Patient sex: F
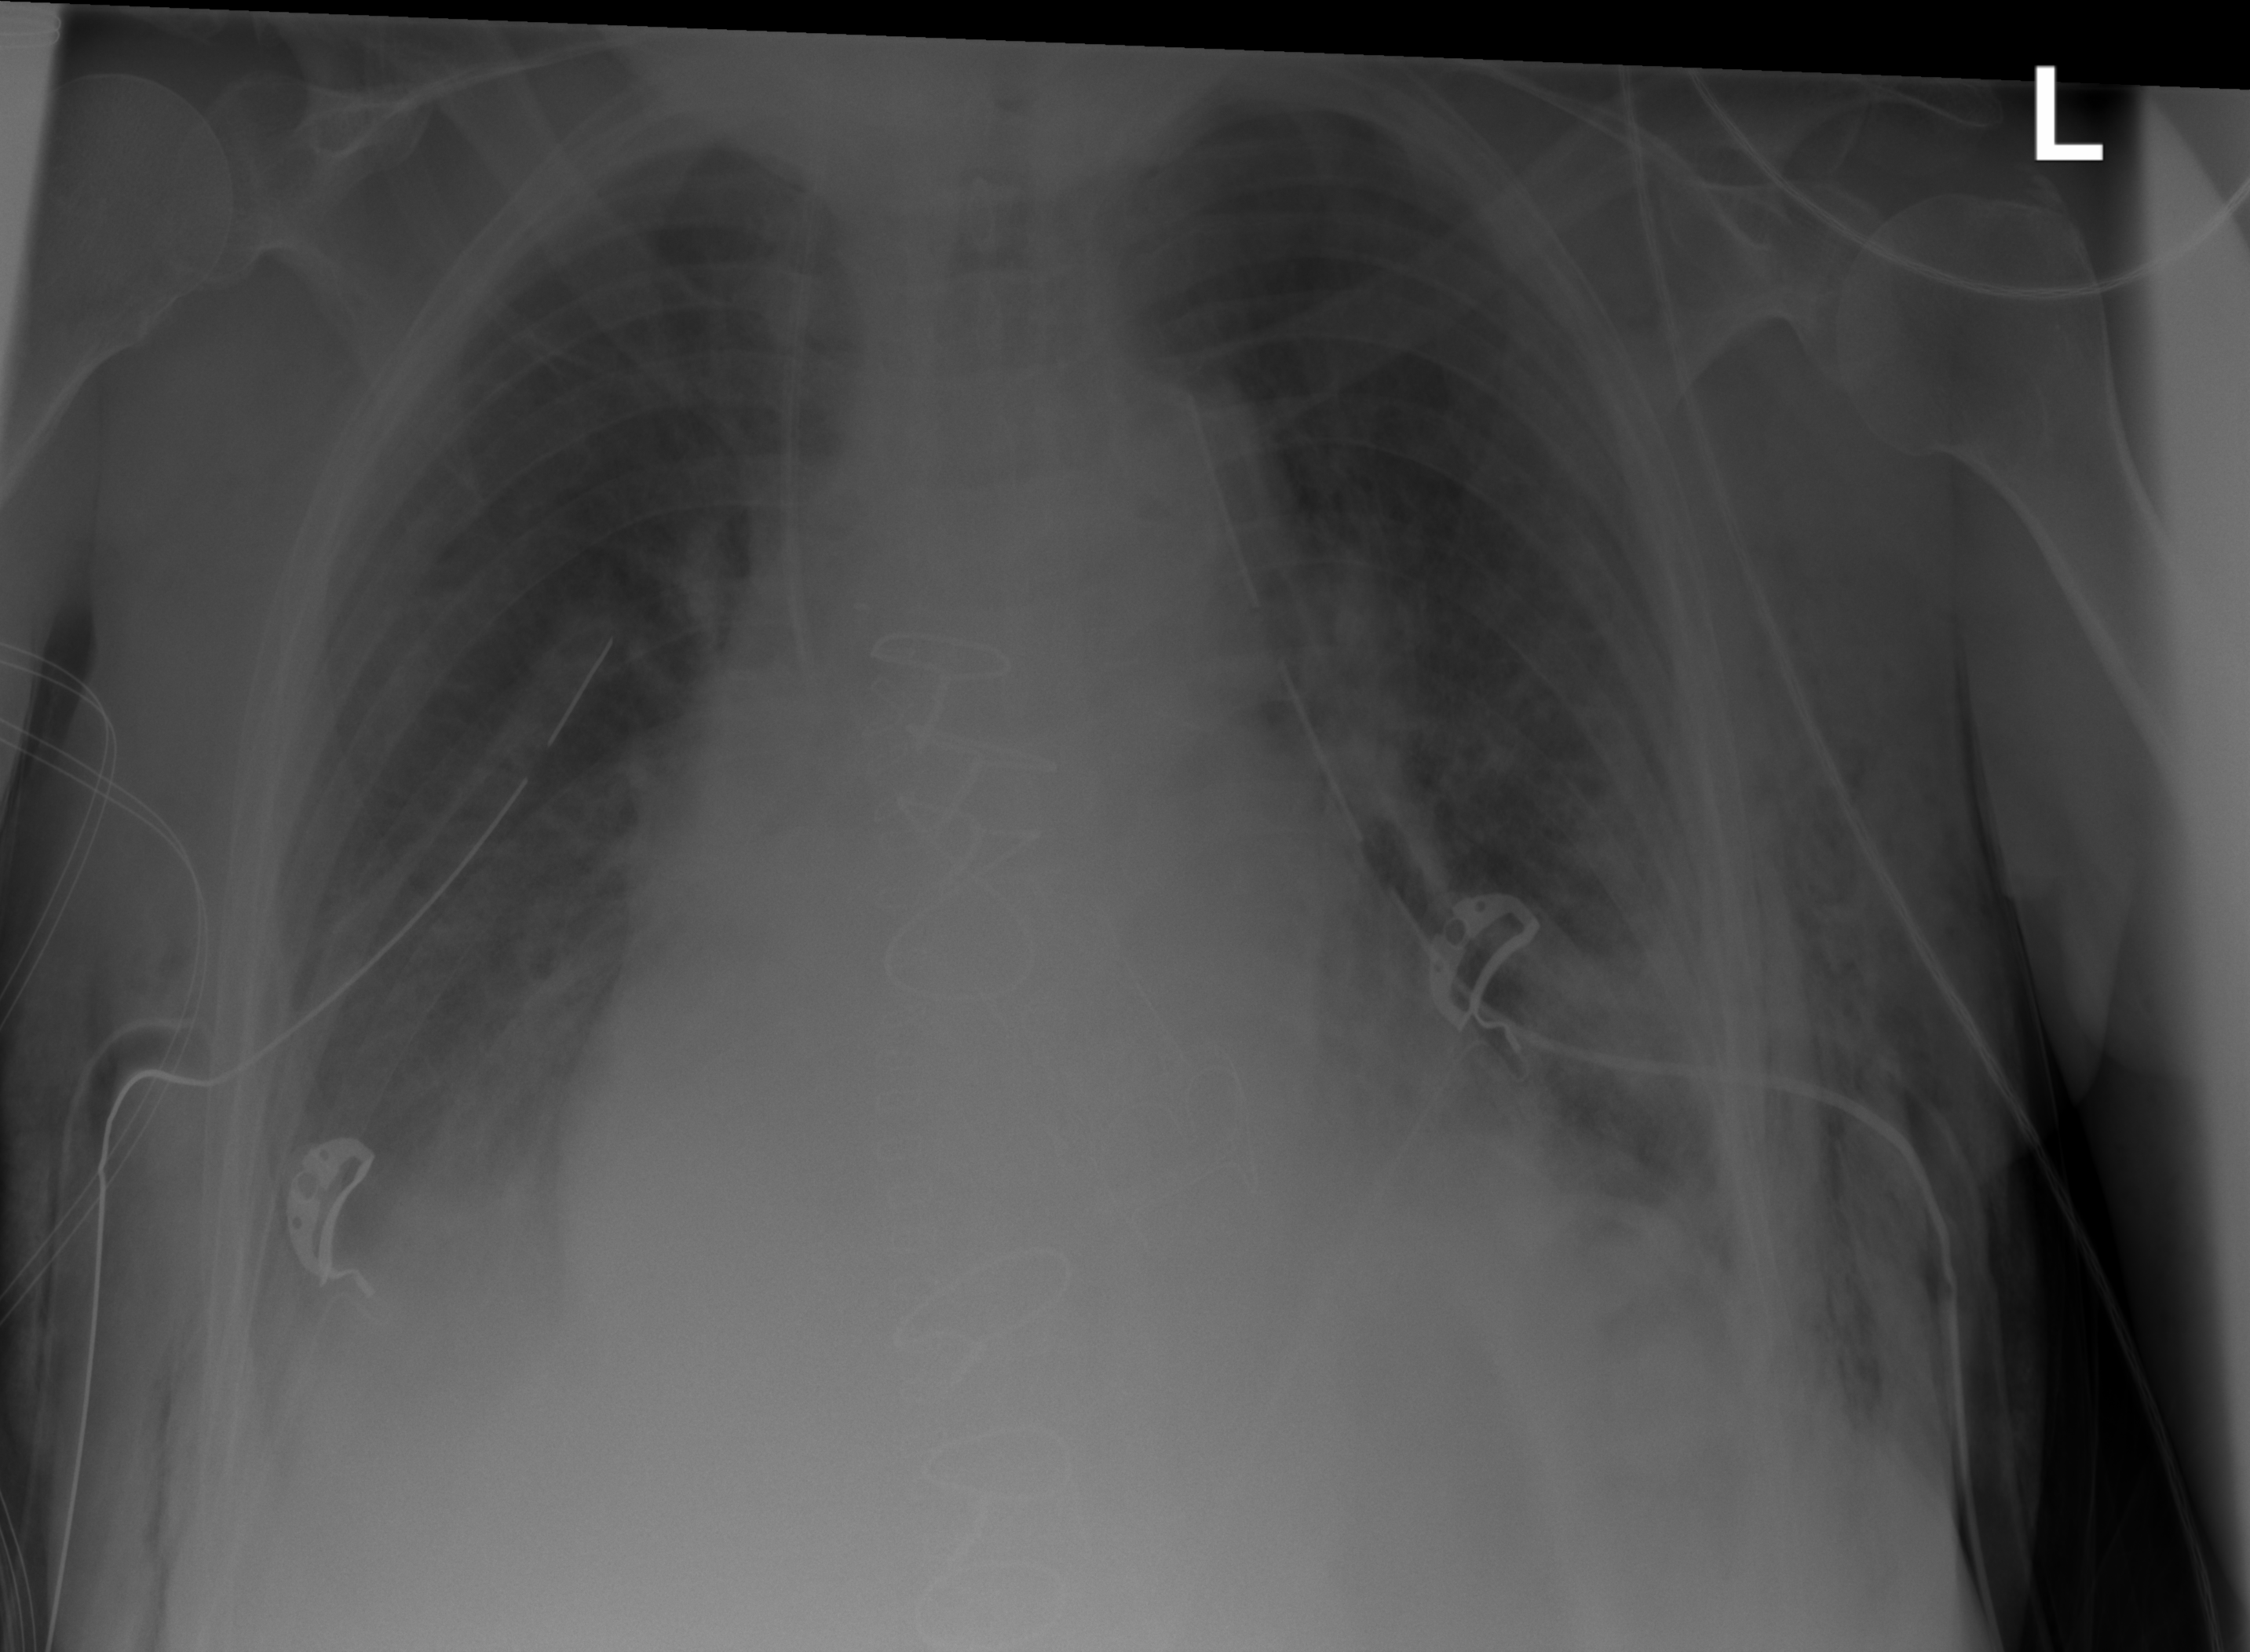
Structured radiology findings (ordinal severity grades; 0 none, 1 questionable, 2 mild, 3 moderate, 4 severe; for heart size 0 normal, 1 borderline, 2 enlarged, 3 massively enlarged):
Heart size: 2
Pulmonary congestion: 0
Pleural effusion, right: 2
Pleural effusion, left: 2
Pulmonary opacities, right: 2
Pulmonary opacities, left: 0
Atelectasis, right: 2
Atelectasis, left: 2